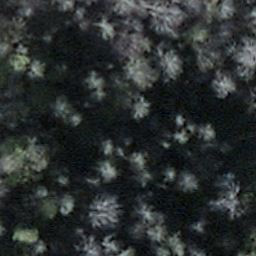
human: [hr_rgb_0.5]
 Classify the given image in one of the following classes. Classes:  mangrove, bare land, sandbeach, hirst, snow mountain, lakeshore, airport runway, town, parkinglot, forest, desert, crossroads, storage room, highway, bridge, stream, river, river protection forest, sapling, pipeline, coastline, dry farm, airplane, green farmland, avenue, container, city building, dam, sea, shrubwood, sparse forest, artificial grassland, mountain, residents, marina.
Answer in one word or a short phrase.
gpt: shrubwood